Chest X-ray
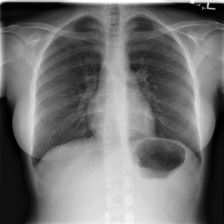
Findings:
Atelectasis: negative
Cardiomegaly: negative
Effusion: negative
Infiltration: negative
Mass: negative
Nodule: negative
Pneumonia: negative
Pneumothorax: negative
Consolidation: negative
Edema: negative
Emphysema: negative
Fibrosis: negative
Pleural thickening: negative
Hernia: negative